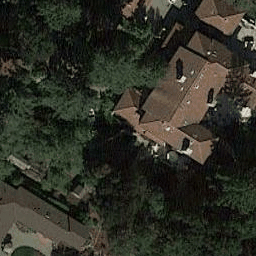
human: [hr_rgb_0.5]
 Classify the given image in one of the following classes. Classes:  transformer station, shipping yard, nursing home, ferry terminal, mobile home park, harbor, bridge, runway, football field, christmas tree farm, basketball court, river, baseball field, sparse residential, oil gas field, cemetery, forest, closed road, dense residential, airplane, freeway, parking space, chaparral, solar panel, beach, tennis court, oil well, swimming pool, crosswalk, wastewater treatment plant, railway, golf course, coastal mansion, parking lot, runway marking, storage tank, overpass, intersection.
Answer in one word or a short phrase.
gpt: sparse residential